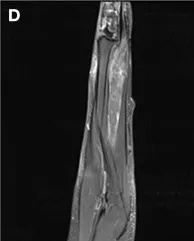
Magnetic resonance images. (D) Sagittal T2-weighted image.
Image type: radiology (mri)